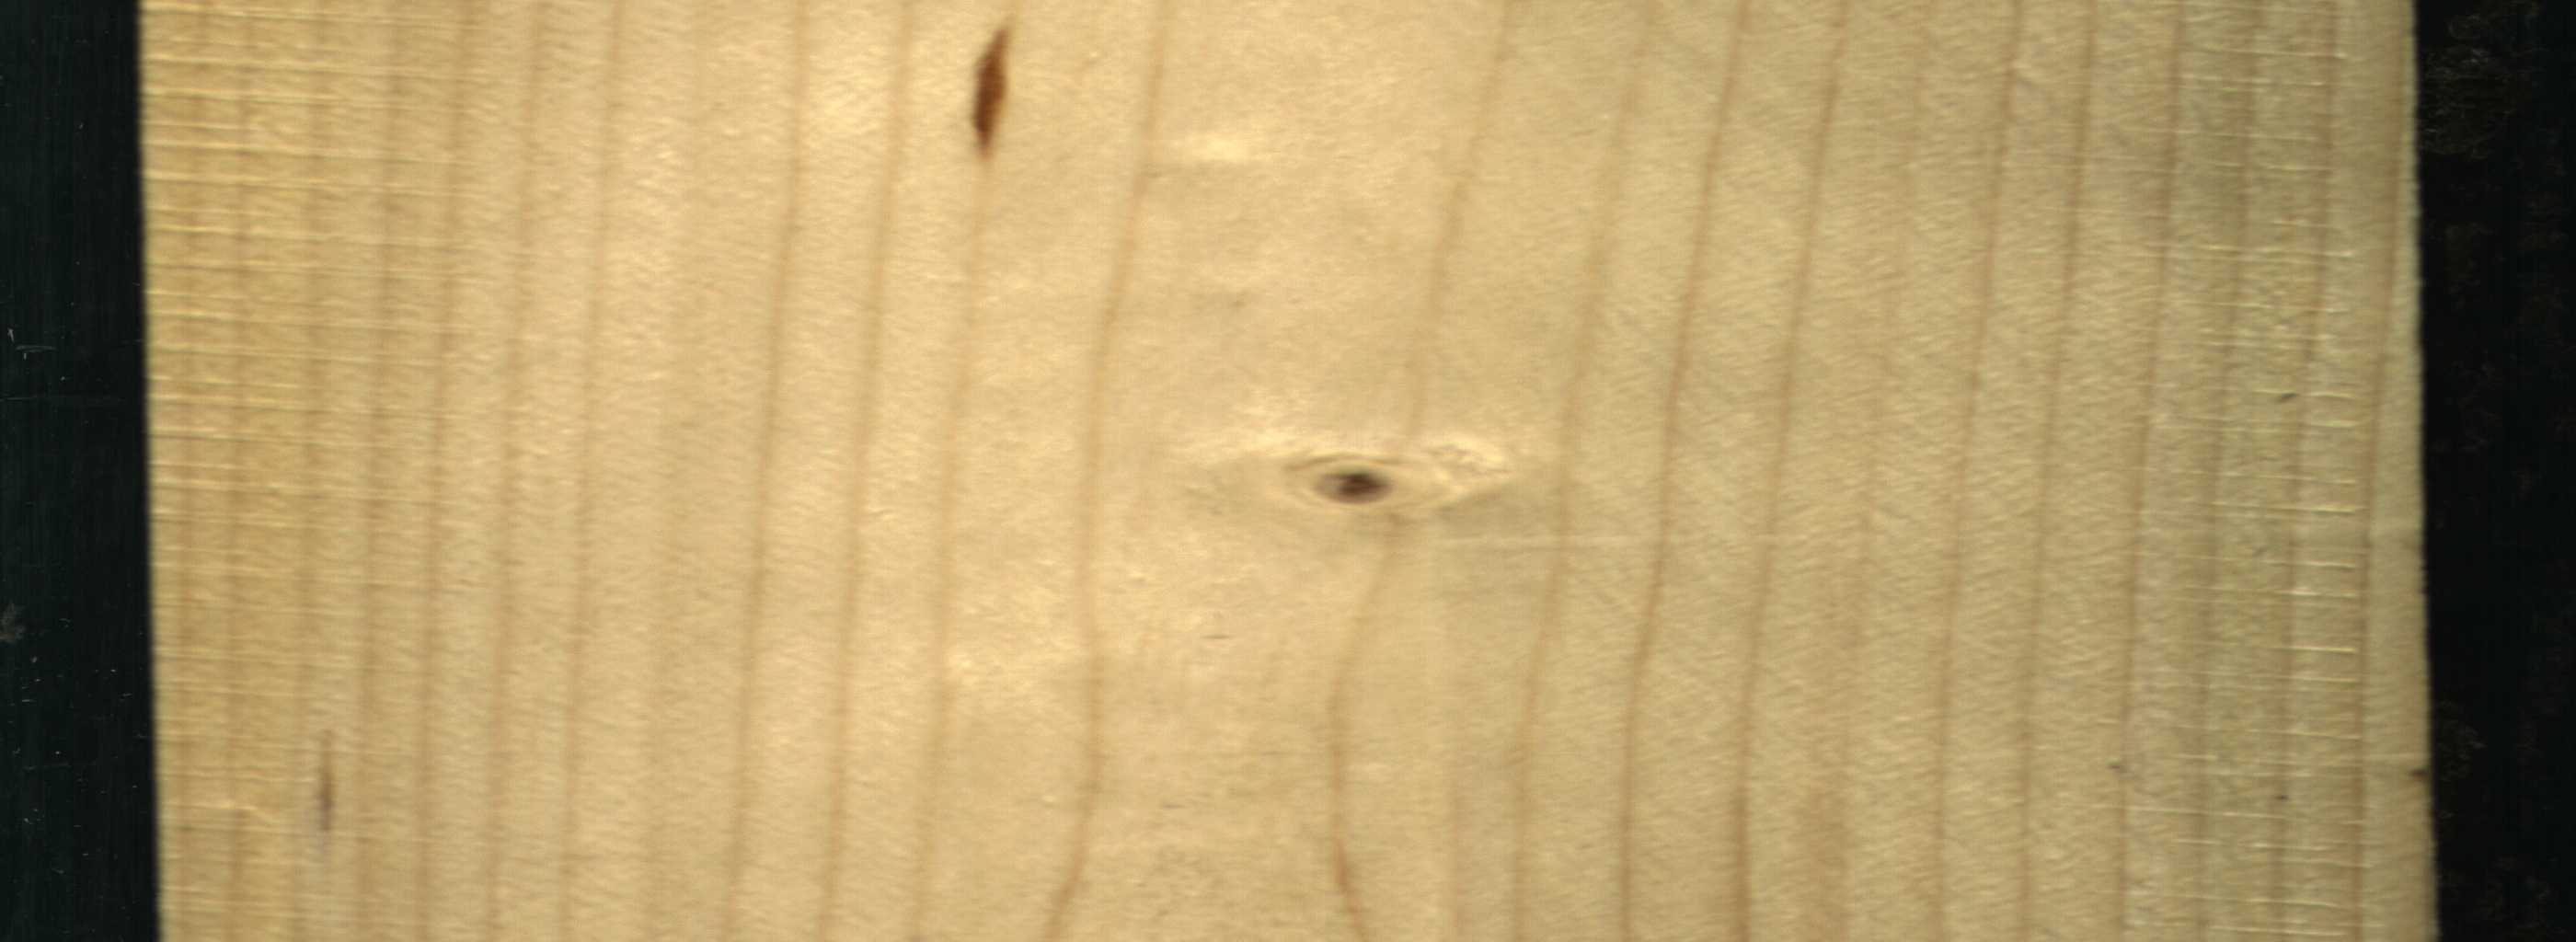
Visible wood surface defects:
resin
Live_Knot